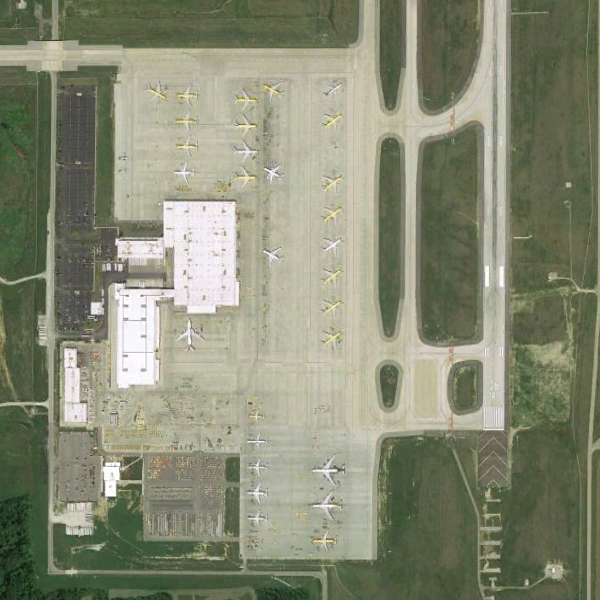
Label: Airport